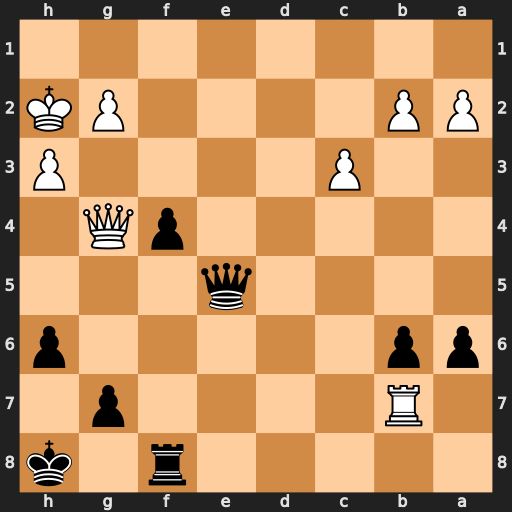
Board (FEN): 5r1k/1R4p1/pp5p/4q3/5pQ1/2P4P/PP4PK/8
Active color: b
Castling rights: -
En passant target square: -
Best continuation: f3+ Qg3 Qxg3+ Kxg3 f2